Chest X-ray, PA view. Patient: 50 years old, sex F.
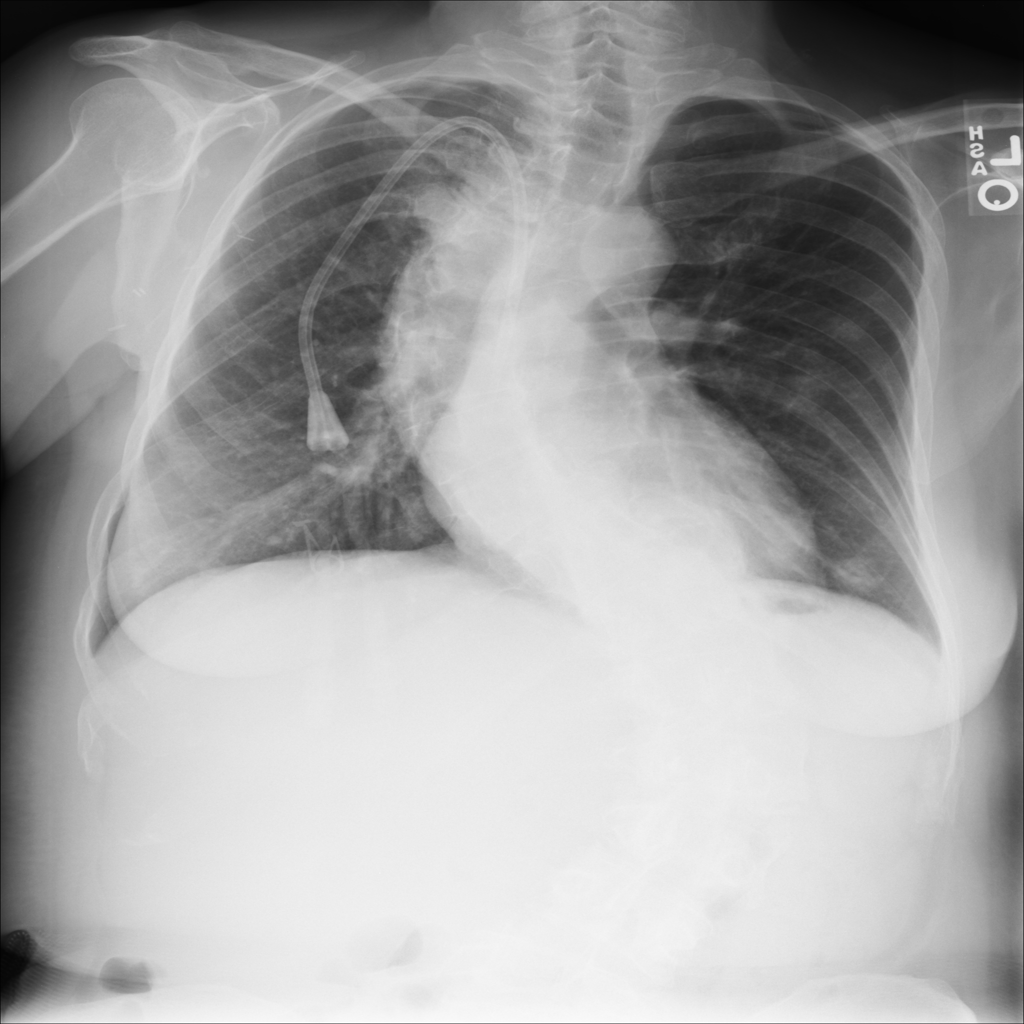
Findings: No Finding